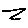
Label: zigzag